Lunar surface albedo tile
Center latitude: -29.307
Center longitude: 3.573
Resolution (meters per pixel, mean): 172.49
Tile area (km^2): 31052.52
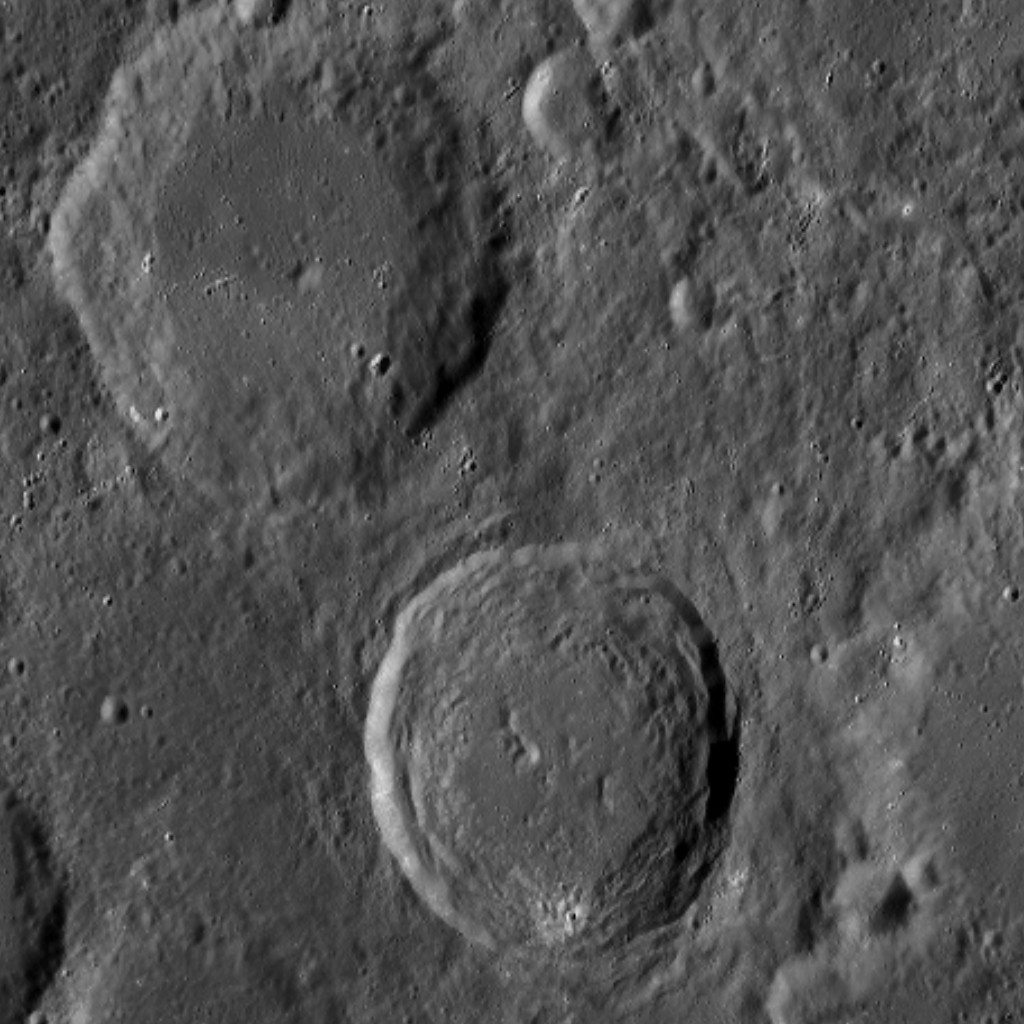